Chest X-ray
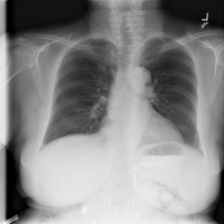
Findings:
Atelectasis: negative
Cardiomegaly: negative
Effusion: negative
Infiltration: negative
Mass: negative
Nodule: negative
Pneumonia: negative
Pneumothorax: negative
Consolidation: negative
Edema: negative
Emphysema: negative
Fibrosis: negative
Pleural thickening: negative
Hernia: negative